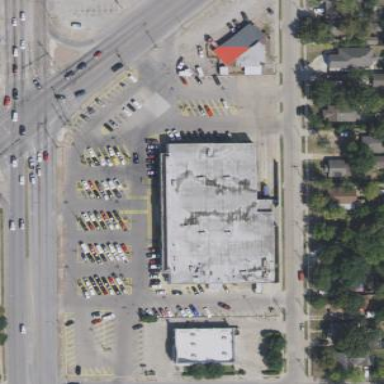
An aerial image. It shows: Building that houses supermarket.